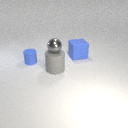
large blue rubber cube behind large gray rubber cylinder